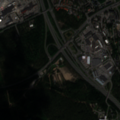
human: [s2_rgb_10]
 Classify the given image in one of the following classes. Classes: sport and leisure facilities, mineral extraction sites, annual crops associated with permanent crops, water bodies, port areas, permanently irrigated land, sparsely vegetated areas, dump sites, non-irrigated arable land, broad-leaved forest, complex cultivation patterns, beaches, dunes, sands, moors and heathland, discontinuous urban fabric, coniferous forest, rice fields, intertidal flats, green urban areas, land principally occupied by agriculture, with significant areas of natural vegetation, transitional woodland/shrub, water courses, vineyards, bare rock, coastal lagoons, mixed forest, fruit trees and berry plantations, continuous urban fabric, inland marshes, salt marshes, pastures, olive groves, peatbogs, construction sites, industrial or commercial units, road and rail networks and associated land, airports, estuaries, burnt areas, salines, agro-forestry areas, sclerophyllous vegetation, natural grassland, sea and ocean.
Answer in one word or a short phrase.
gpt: discontinuous urban fabric, industrial or commercial units, sport and leisure facilities, coniferous forest